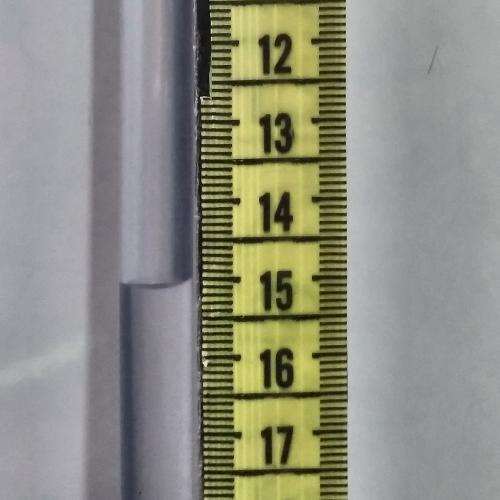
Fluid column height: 15.0 cm